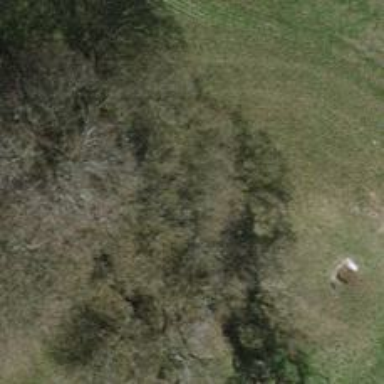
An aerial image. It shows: Brown bench in the vicinity.